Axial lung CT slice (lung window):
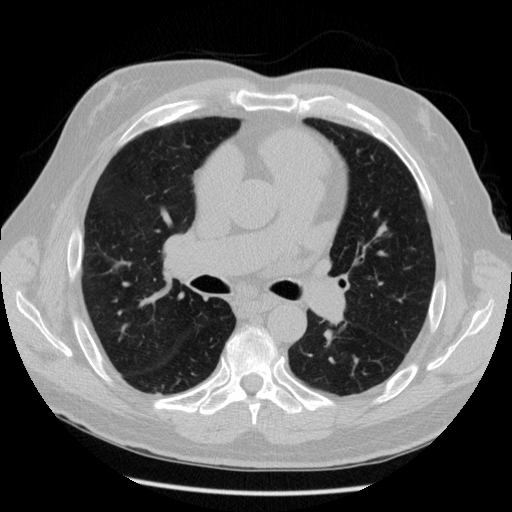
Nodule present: no